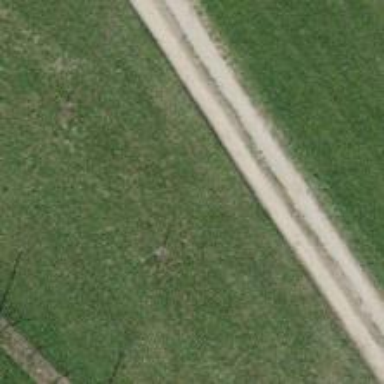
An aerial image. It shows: Gravel track of grade3 type.